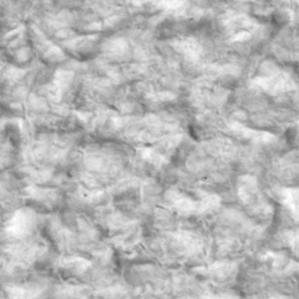
Label: non_frost